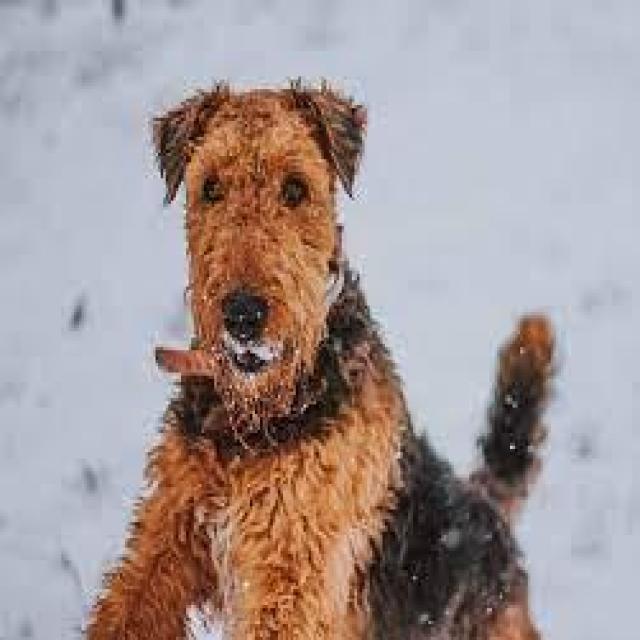
Healthy canine skin — no visible lesions, inflammation, or abnormalities. The skin and coat appear normal.